Question: I am looking to create popup definitions that show when a div is hovered over. My site will show detailed specifications on cameras, I would like it when the user hovers over the megapixel class named '.mp' then a small popup shows above with a short definition. One of the key ways I would like it to work is so I can add the class '.mp' on to any existing div/class and when it is hovered over then the popup shows above that div/class also allowing me to reuse definitions in multiple places around the site.
I am looking for the most efficient way possible, I know how to do what I'm looking to do however my way is very inefficient and cumbersome.
This is how I lay out the specifications are layed out on my site, in photoshop I have just added the type of effect I would like to receive on hover.

The specs are outputted all with PHP from my database, each one has the wrapper '.spec_item' I currently store the names of the specs in an array which can be added onto each div in a for loop
'''
$sensor_db = array("mp", "sensor_size", "sensor_type", "light_sensitivity");
'''
This creates divs as such:
'''
<div class="spec_item mp">
12.9
</div>
<div class="spec_item sensor_size">
0.95X
</div>
<div class="spec_item sensor_type">
APS-C
</div>
'''
When the user hovers over any div with the name '.mp' for example, then the definition shows below it in a little popup as shown in my picture example. To achieve this, I know I could store all the definitions in another array and just have the div as display none and on hover display block, however if i did this, I could not simply add the class '.mp' onto any div and it show the definition, this is what I'm trying to achieve.
I appreciate any help or direction to how I could go about this.
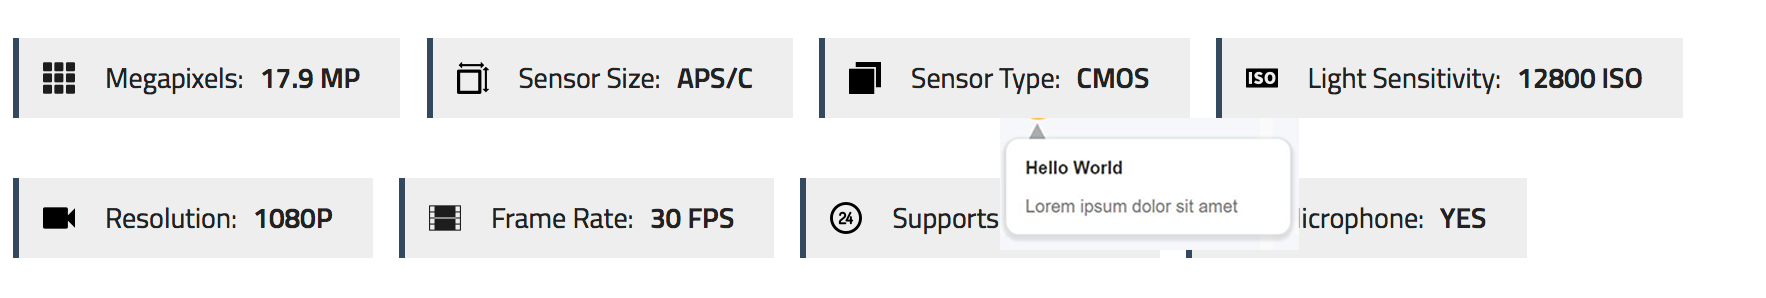
Answer: Maybe this will help you. You would have to generate the correct HTML in your PHP script.
'''
.tooltip-container {
width: 200px;
position: absolute;
display: none;
margin-top: 12px;
}
.arrow-up {
width: 0;
height: 0;
border-style: solid;
border-width: 0 5px 12px 5px;
border-color: transparent transparent #a6a6a6 transparent;
position: absolute;
top: -12px;
left: 15%;
}
.tooltip {
border: thin solid darkgray;
padding: 10px;
}
h5 {
margin: 0;
text-align: left;
}
.mp {
width: 200px;
height: 50px;
border-radius: 5%;
background-color: red;
display: table-cell;
vertical-align: middle;
text-align: center;
position: relative;
}
.mp:hover +.tooltip-container {
display: block;
}
'''
'''
<div class="mp">
<p>12.9</p>
</div>
<div class="tooltip-container">
<span class="arrow-up"></span>
<div class="tooltip">
<h5>Hello World</h5>
<span>Lorem ipsum dolor sit amet</span>
</div>
</div>
'''